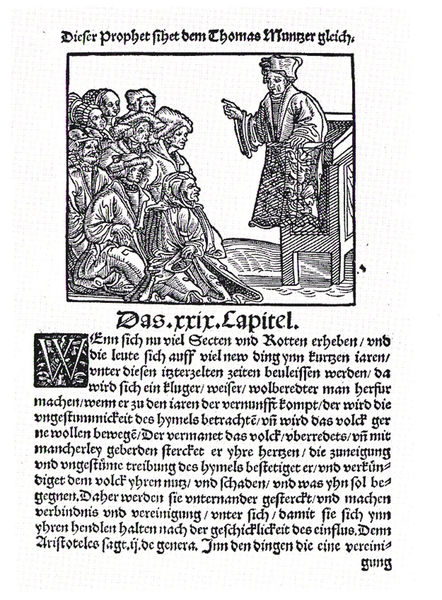
Titel: Dieser Prophet sihet dem Thomas Munzer gleich
Institution: (Seriendruck)
Schlagwörter: berg, hand, mann, weiß, frauen, menschen, sitzen, finger, geste, grau, holz, hut, hüte, männer, reden, schwarz, skizze, stuhl, leute, menge, mütze, mützen, bibel, falten, kleidung, rahmen, hände, schauen, hügel, brüstung, kirche, boden, gewand, mantel, redner, publikum, bauern, kopfbedeckung, holzschnitt, schrift, lehrer, rede, grafik, graphik, empore, rand, erhaben, könig, papst, thron, thomas, deutsch, podest, zeigen, gruppen, gerüst, moses, buch, linie, druck, schnitt, druckgrafik, initialen, schraffur, schwarz weiß, holzstich, radierung, stich, titel, seite, illustration, text, buchstaben, knien, holzdruck, initiale, überschrift, hauben, entwurf, intarsie, buchdruck, buchseite, prediger, gebetsbuch, pfarrer, kanzel, gedicht, erhoben, gemeinde, pastor, priester, mönch, predigt, zeilen, schüler, kupferstich, zuhörer, prophet, fraktur, altdeutsch, handschrift, gläubige, kapitel, zuhören, bil, weisen, tehen, reformation, initial, gleich, zeigegestus, predigen, majuskel, bauernkrieg, preister, manner, manns, das, frakturschrift, faltne, unterrich, müntzer, thomas müntzer, w, thomas münzer, münzer, manzer, xxix, vorangestellt, xxix., eldruck, munzer